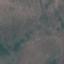
Land use / land cover: HerbaceousVegetation